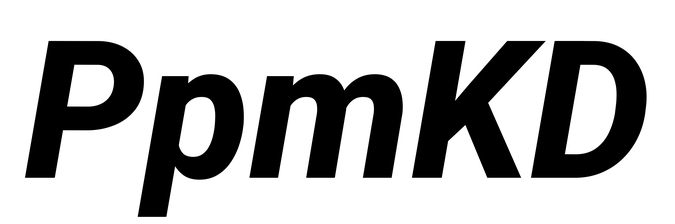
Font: Roboto-Italic_ExtraBold_Italic